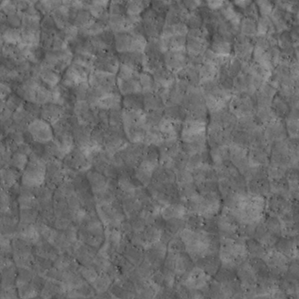
Label: non_frost